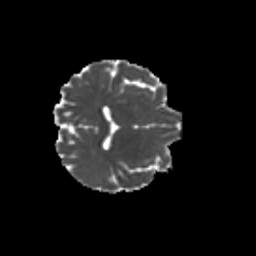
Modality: MD
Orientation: axial
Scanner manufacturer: siemens
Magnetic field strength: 3 T
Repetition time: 9.2 s
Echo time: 0.084 s